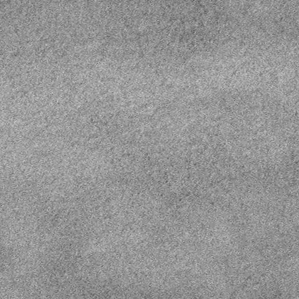
Label: frost